Interaction volume radius: 10 \u00c5
Interaction volume height: 20 \u00c5
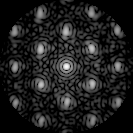
Disorder parameter: 0.3111